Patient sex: M
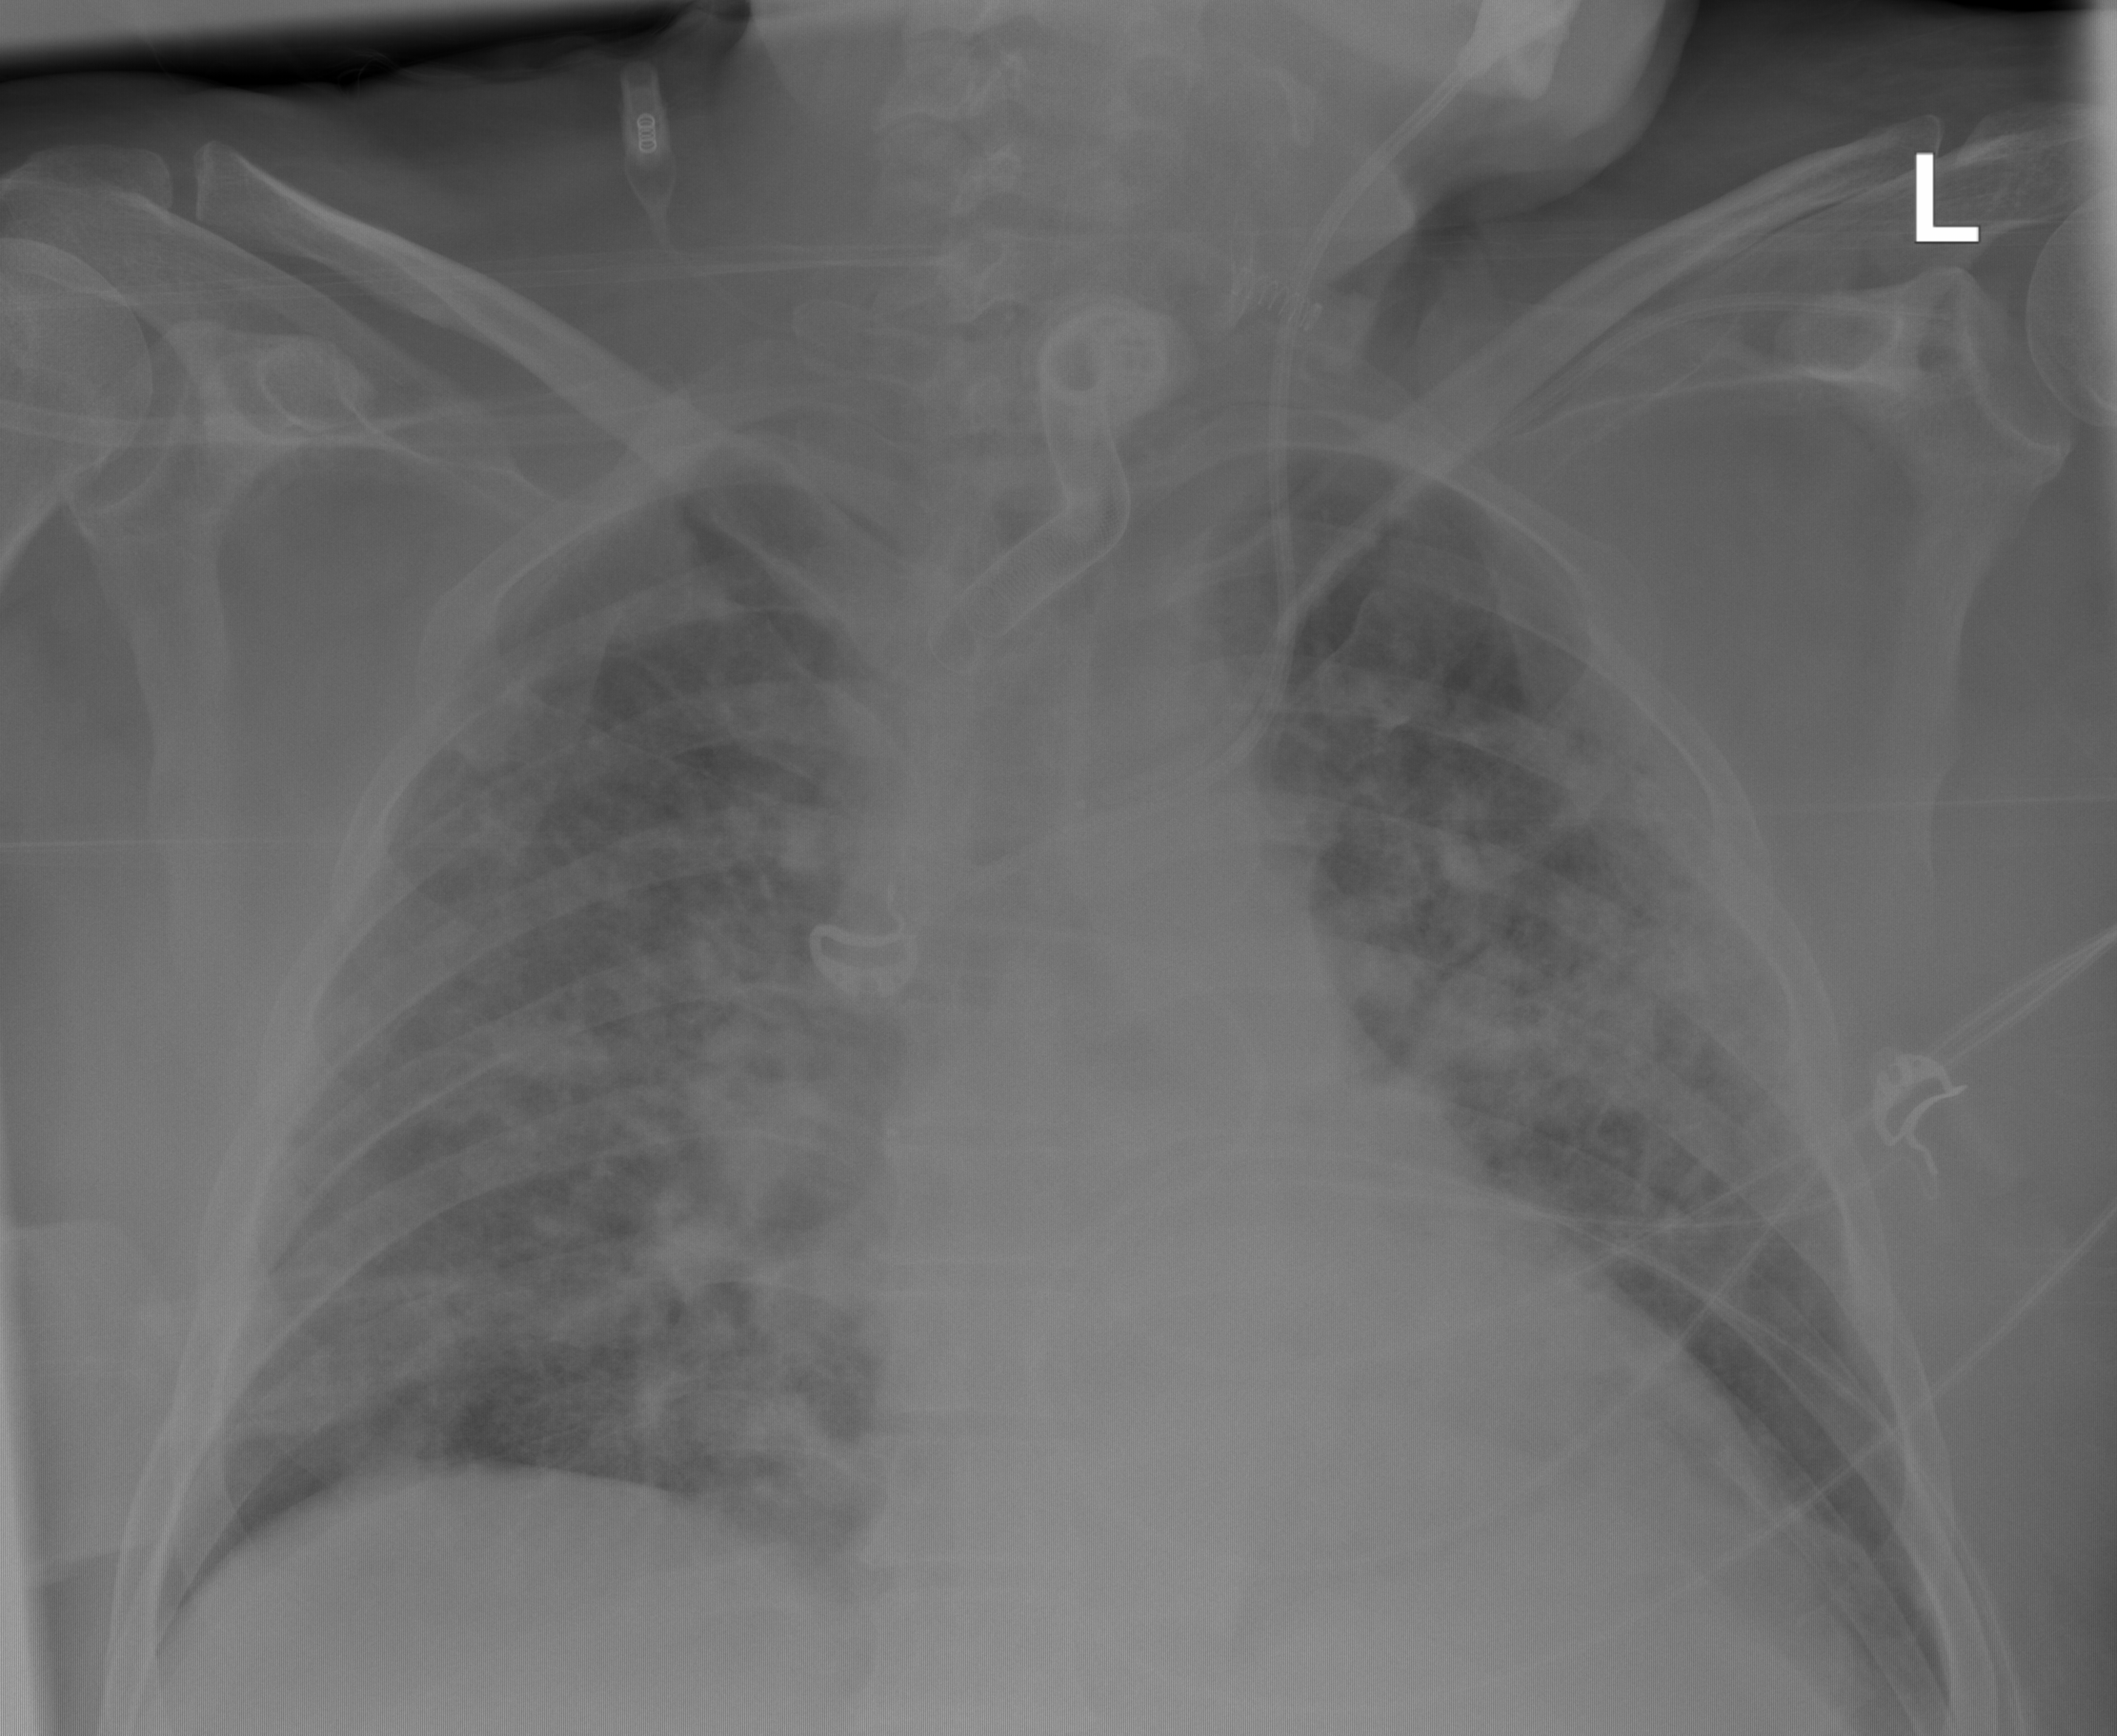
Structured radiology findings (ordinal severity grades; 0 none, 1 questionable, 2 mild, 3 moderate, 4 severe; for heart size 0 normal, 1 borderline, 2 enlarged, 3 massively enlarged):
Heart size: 0
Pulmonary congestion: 0
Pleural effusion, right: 0
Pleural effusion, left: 0
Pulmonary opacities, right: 3
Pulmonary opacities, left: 3
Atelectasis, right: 2
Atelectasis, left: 2